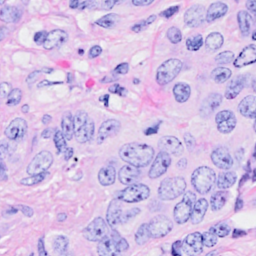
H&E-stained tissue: Breast